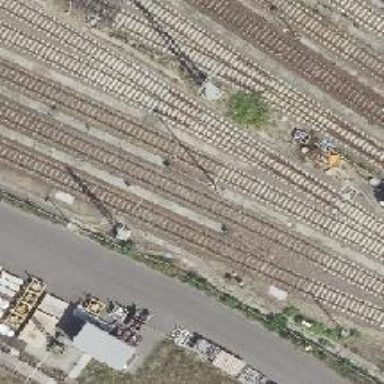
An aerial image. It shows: Railway signal.